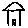
Label: house